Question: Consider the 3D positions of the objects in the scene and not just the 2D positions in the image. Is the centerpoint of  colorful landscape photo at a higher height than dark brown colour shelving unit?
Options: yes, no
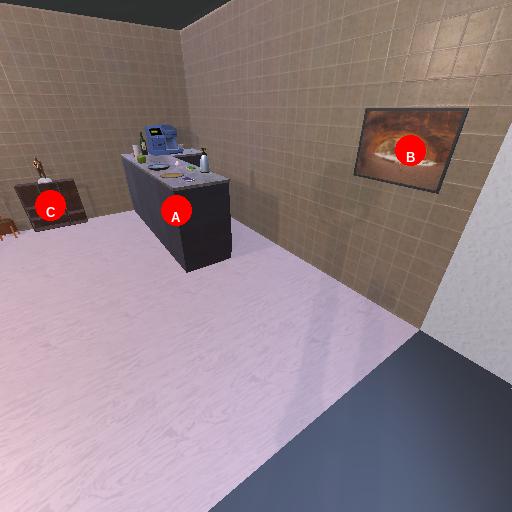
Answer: yes